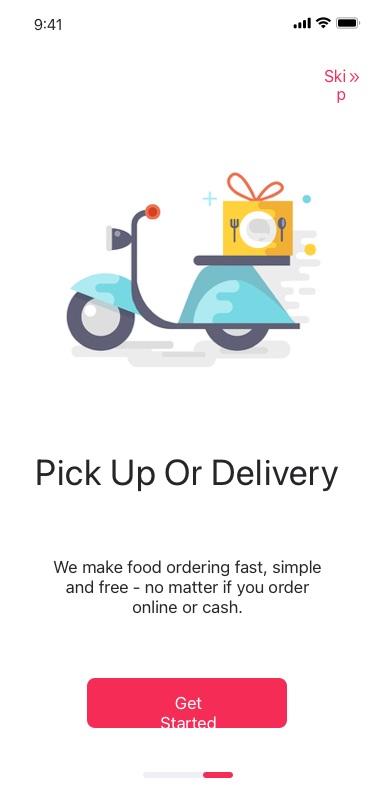
Text in this UI design:
Pick Up Or Delivery
We make food ordering fast, simple and free - no matter if you order online or cash.
Skip
Get Started